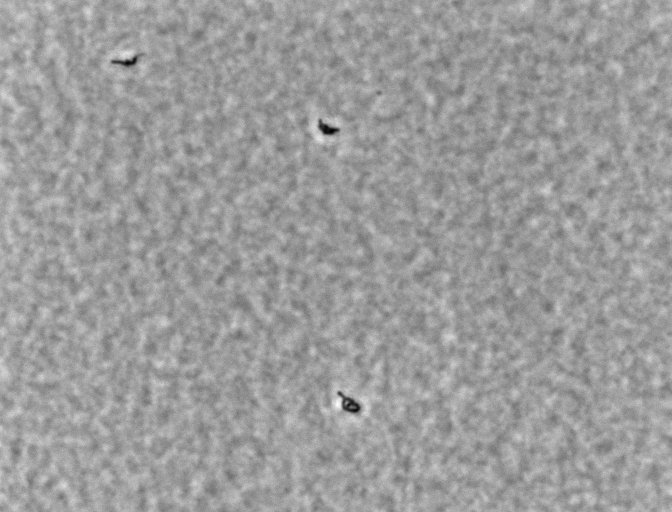
Listeria innocua